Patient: sex M, age 69
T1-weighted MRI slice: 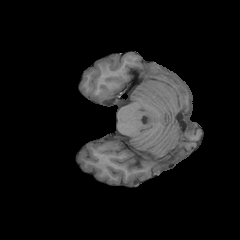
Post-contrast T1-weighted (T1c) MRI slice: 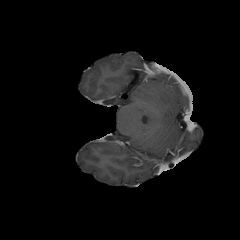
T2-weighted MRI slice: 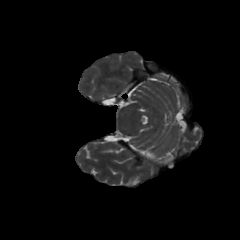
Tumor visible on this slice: no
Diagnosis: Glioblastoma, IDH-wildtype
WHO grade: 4